Interaction volume radius: 5 \u00c5
Interaction volume height: 25 \u00c5
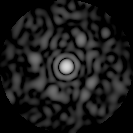
Disorder parameter: 0.7949